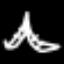
Label: The Eiffel Tower